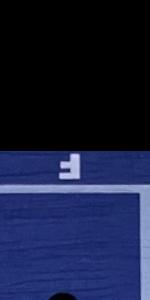
Label: Empty